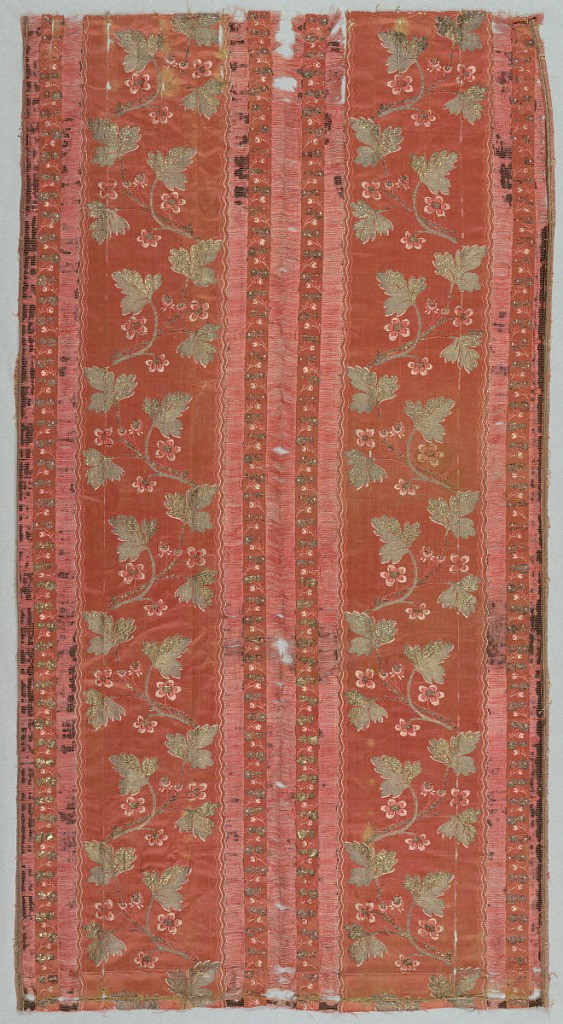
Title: Skirt fragment
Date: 18th century
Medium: silk, metal; lined with linen Technique: satin with warp pattern stripes and brocade
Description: Deep coral pink satin with serpentines of silver-gilt leaves, small pink and coral flowers; set off by broad vertical stripes of dark brown warp ribbing with cherry-patterned stripes.  Broad stripe selvages with cloth outer edges with heavy silk warps. Lined with undyed glazed linen. With a pocket and rows of buttonholed coral silk loops across upper and lower part.